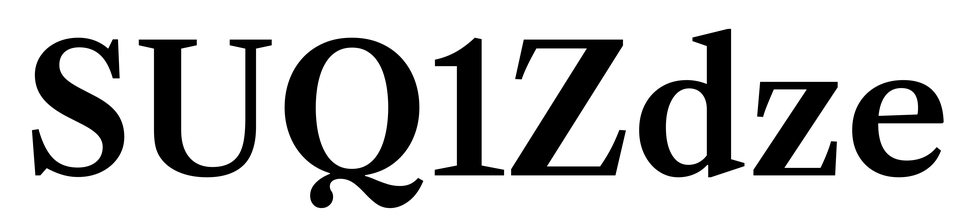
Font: LibreCaslonText_SemiBold